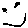
Label: smiley face